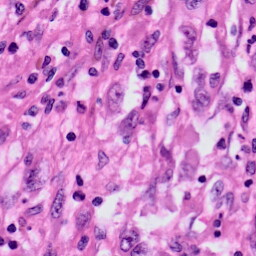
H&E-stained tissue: Skin